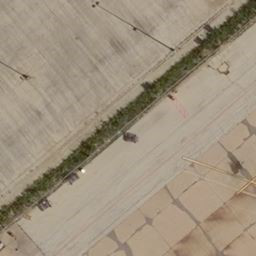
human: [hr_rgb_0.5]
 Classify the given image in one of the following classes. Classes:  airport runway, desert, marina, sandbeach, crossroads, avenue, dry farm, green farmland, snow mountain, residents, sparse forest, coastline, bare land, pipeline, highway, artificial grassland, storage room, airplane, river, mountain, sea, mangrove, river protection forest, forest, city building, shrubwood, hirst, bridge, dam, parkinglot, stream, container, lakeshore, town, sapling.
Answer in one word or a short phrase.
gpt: airport runway